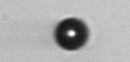
Label: bead